Question: I've just ran into a use case where it would be useful to style a 'col' tag:

In this particular case I wanted to set the 'color' of the "Post Name" column but it turns out that it doesn't work or it is not allowed. But 'background-color' is allowed though which makes me wonder why 'color' is not.
I've checked the spec (<URL> but I couldn't find any useful information. I know how to do the same effect with CSS only, I just wonder if anyone knows the reason why this happens to be like that?
Example: <URL>
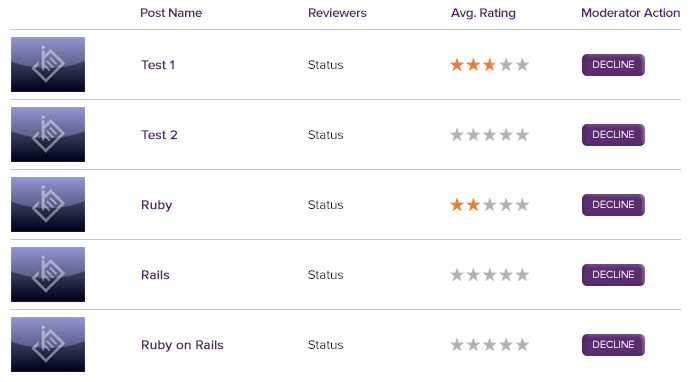
Answer: Take a look at the diagram at <URL>
Columns are a layer in the rendering. so backgrounds of the layers above show through to the columns layer by default. Text on the other hand only applies to the cell, so only it can set the text color. Text color inherits by default though, so the cell can acquire its text color from an ancestor element. Col elements are never ancestors of cells.
The properties for which columns' properties apply are listed at <URL>